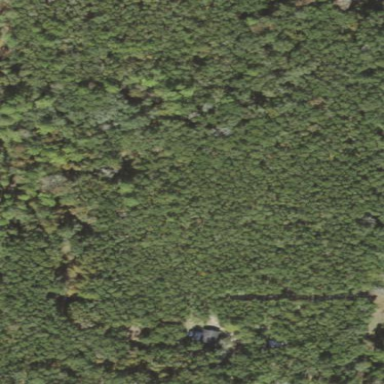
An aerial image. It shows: Mixed leaf woodland.